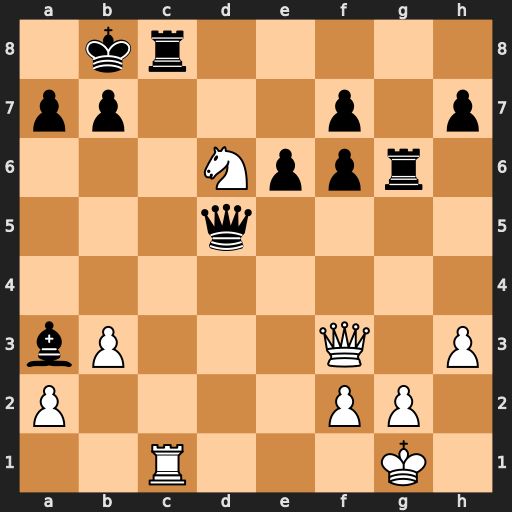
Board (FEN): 1kr5/pp3p1p/3Nppr1/3q4/8/bP3Q1P/P4PP1/2R3K1
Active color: w
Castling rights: -
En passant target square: -
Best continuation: Rxc8#